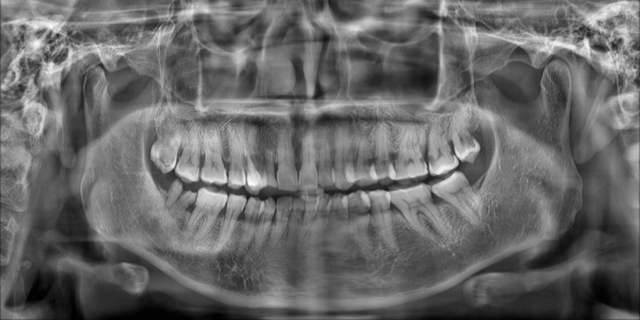
adult